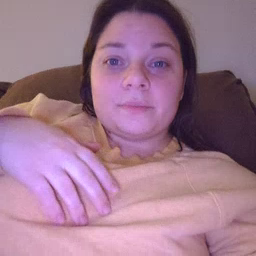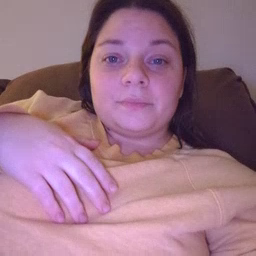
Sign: morning